Field crop: maize
Growth stage: 2
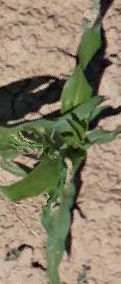
Species: maize